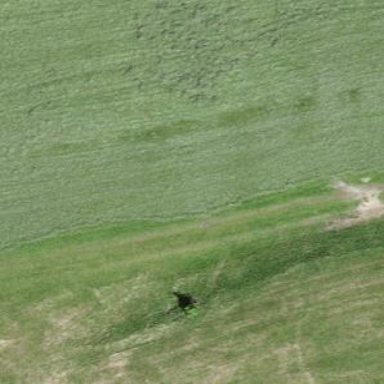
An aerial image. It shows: Grassy track with grade 5 track type.